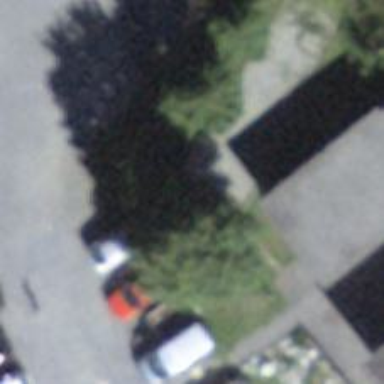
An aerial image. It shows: Charging station.